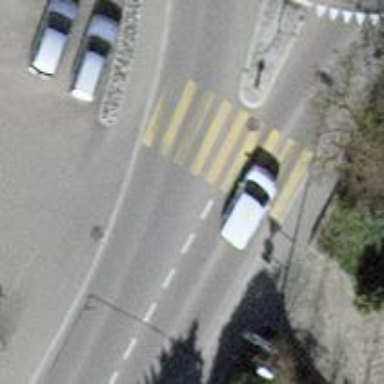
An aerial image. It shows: Marked asphalt footway with zebra crossing.